Question: New to iOS development, I've been following the tutorials on developer.apple.com, and am now adding functionality to those examples to further my knowledge.
The "<URL>" tutorial gives you a navigation controller based app. Extending this app, I want to have a tab bar controller as the first view controller.
So I now have the following setup:

All good. But there is code in the BirdsAppDelegate (a UIApplicationDelegate) which was relying on the navigation controller being the root view controller, so it can create and assign the "datacontroller" object.
This is the original code (before I added the tab bar controller):
'''
- (BOOL)application:(UIApplication *)application didFinishLaunchingWithOptions:(NSDictionary *)launchOptions
{
UINavigationController *navigationController = (UINavigationController *)self.window.rootViewController;
BirdsMasterViewController *firstViewController = (BirdsMasterViewController *)[[navigationController viewControllers] objectAtIndex:0];
BirdSightingDataController *aDataController = [[BirdSightingDataController alloc] init];
firstViewController.dataController = aDataController;
return YES;
}
'''
Now this code fails because it assumes the root view controller is the navigation controller.
I have updated the code so that it works - but in my opinion it is ugly, and would have to be changed every time I make a change to the view controller hierarchy:
'''
- (BOOL)application:(UIApplication *)application didFinishLaunchingWithOptions: (NSDictionary *)launchOptions
{
// Override point for customization after application launch.
UITabBarController *tabBarController = (UITabBarController *)self.window.rootViewController;
UINavigationController *navigationController = (UINavigationController *) [[tabBarController viewControllers] objectAtIndex:0];
BirdsMasterViewController *firstViewController = (BirdsMasterViewController*) [[navigationController viewControllers] objectAtIndex:0];
BirdSightingDataController *aDataController = [[BirdSightingDataController alloc] init];
firstViewController.dataController = aDataController;
return YES;
}
'''
So my question is: What is the better way to do what I am doing in the code above, so that any changes to the hierarchy will not break the code?
How do I programmatically access the view controller I am after in the application delegate, so that I can create and assign it's BirdSightingDataController object?
Thanks!
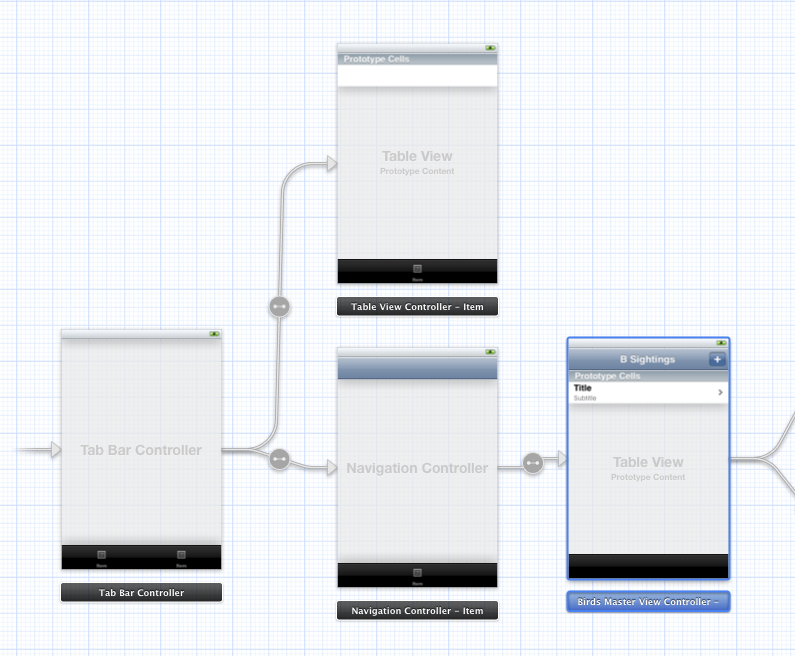
Answer: You can loop the '[navigationController viewControllers]' array looking for an instance of BirdsMasterViewController... Using '[obj isKindOfClass:[BirdsMasterViewController class]]'.